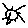
Label: sun